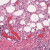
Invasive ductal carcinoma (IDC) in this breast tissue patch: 0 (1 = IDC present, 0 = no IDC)